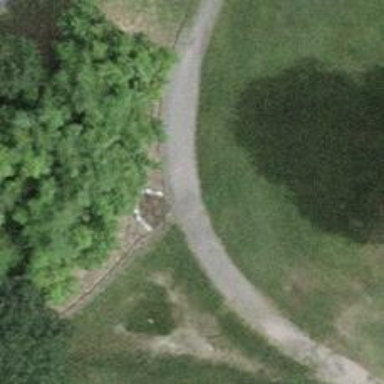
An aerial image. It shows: Designated golf cart track with grade1 surface.